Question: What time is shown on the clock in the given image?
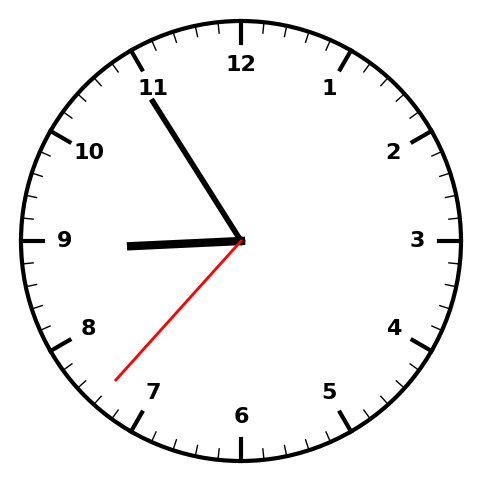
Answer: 08:54:37